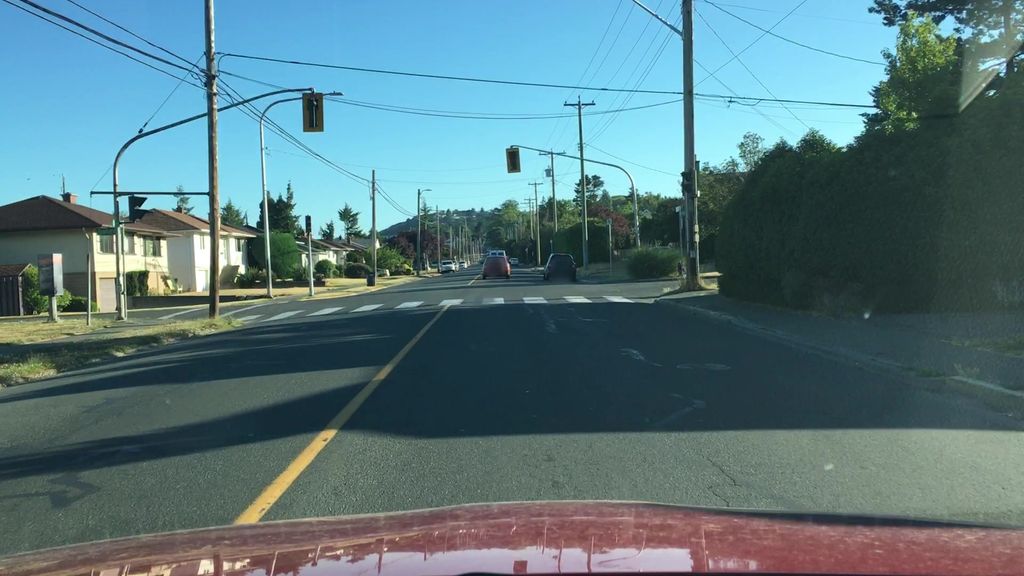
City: victoria